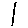
Label: line